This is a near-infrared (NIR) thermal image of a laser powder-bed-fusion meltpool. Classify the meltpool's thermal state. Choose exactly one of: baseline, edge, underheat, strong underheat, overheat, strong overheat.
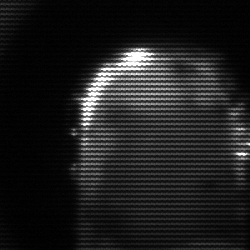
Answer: baseline